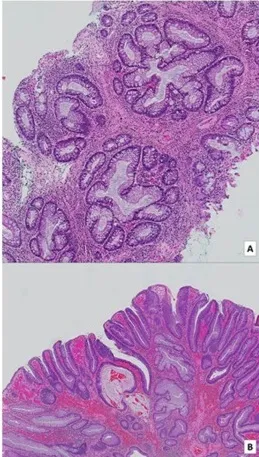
(B) (a - H&E, 5x magnification) (b - H&E, 2x magnification): biopsies of colonic hamartomatous polyps taken a year after diagnosis. The crypts are tortuous, and some are cystically dilated secondary to inspissated mucin. The intervening lamina propria shows an infiltrate of predominantly mononuclear cells, as well as occasional hypertrophic strands of smooth muscle cells. (B) Shows a focus of low-grade dysplasia arising on the background of a hamartomatous polyp.
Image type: pathology (h&e)